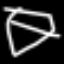
Label: diamond